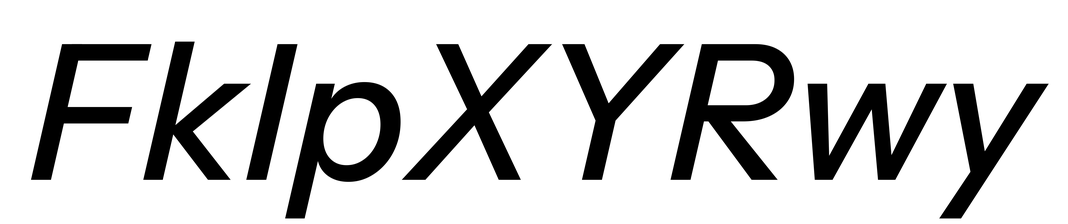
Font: InstrumentSans-Italic_Medium_Italic